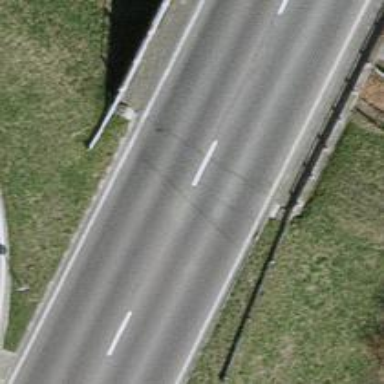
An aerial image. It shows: Primary road with asphalt surface.